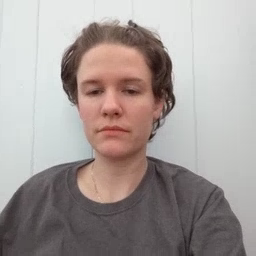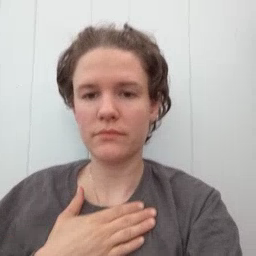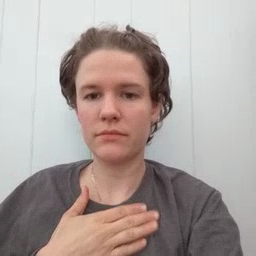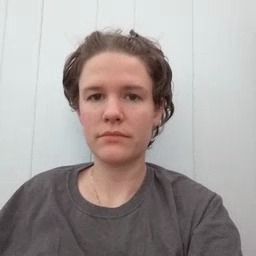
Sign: minemy